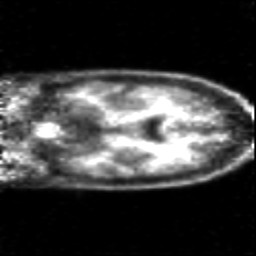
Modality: PET
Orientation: coronal
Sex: female
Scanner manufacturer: siemens